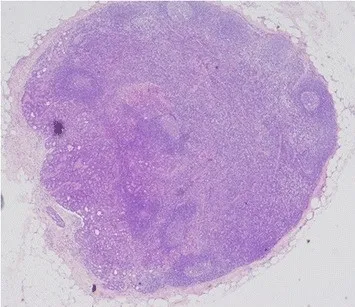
Histological examination of the enlarged right axillary lymph node, proving the presence of metastatic adenocarcinoma.
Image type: pathology (h&e)